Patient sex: F
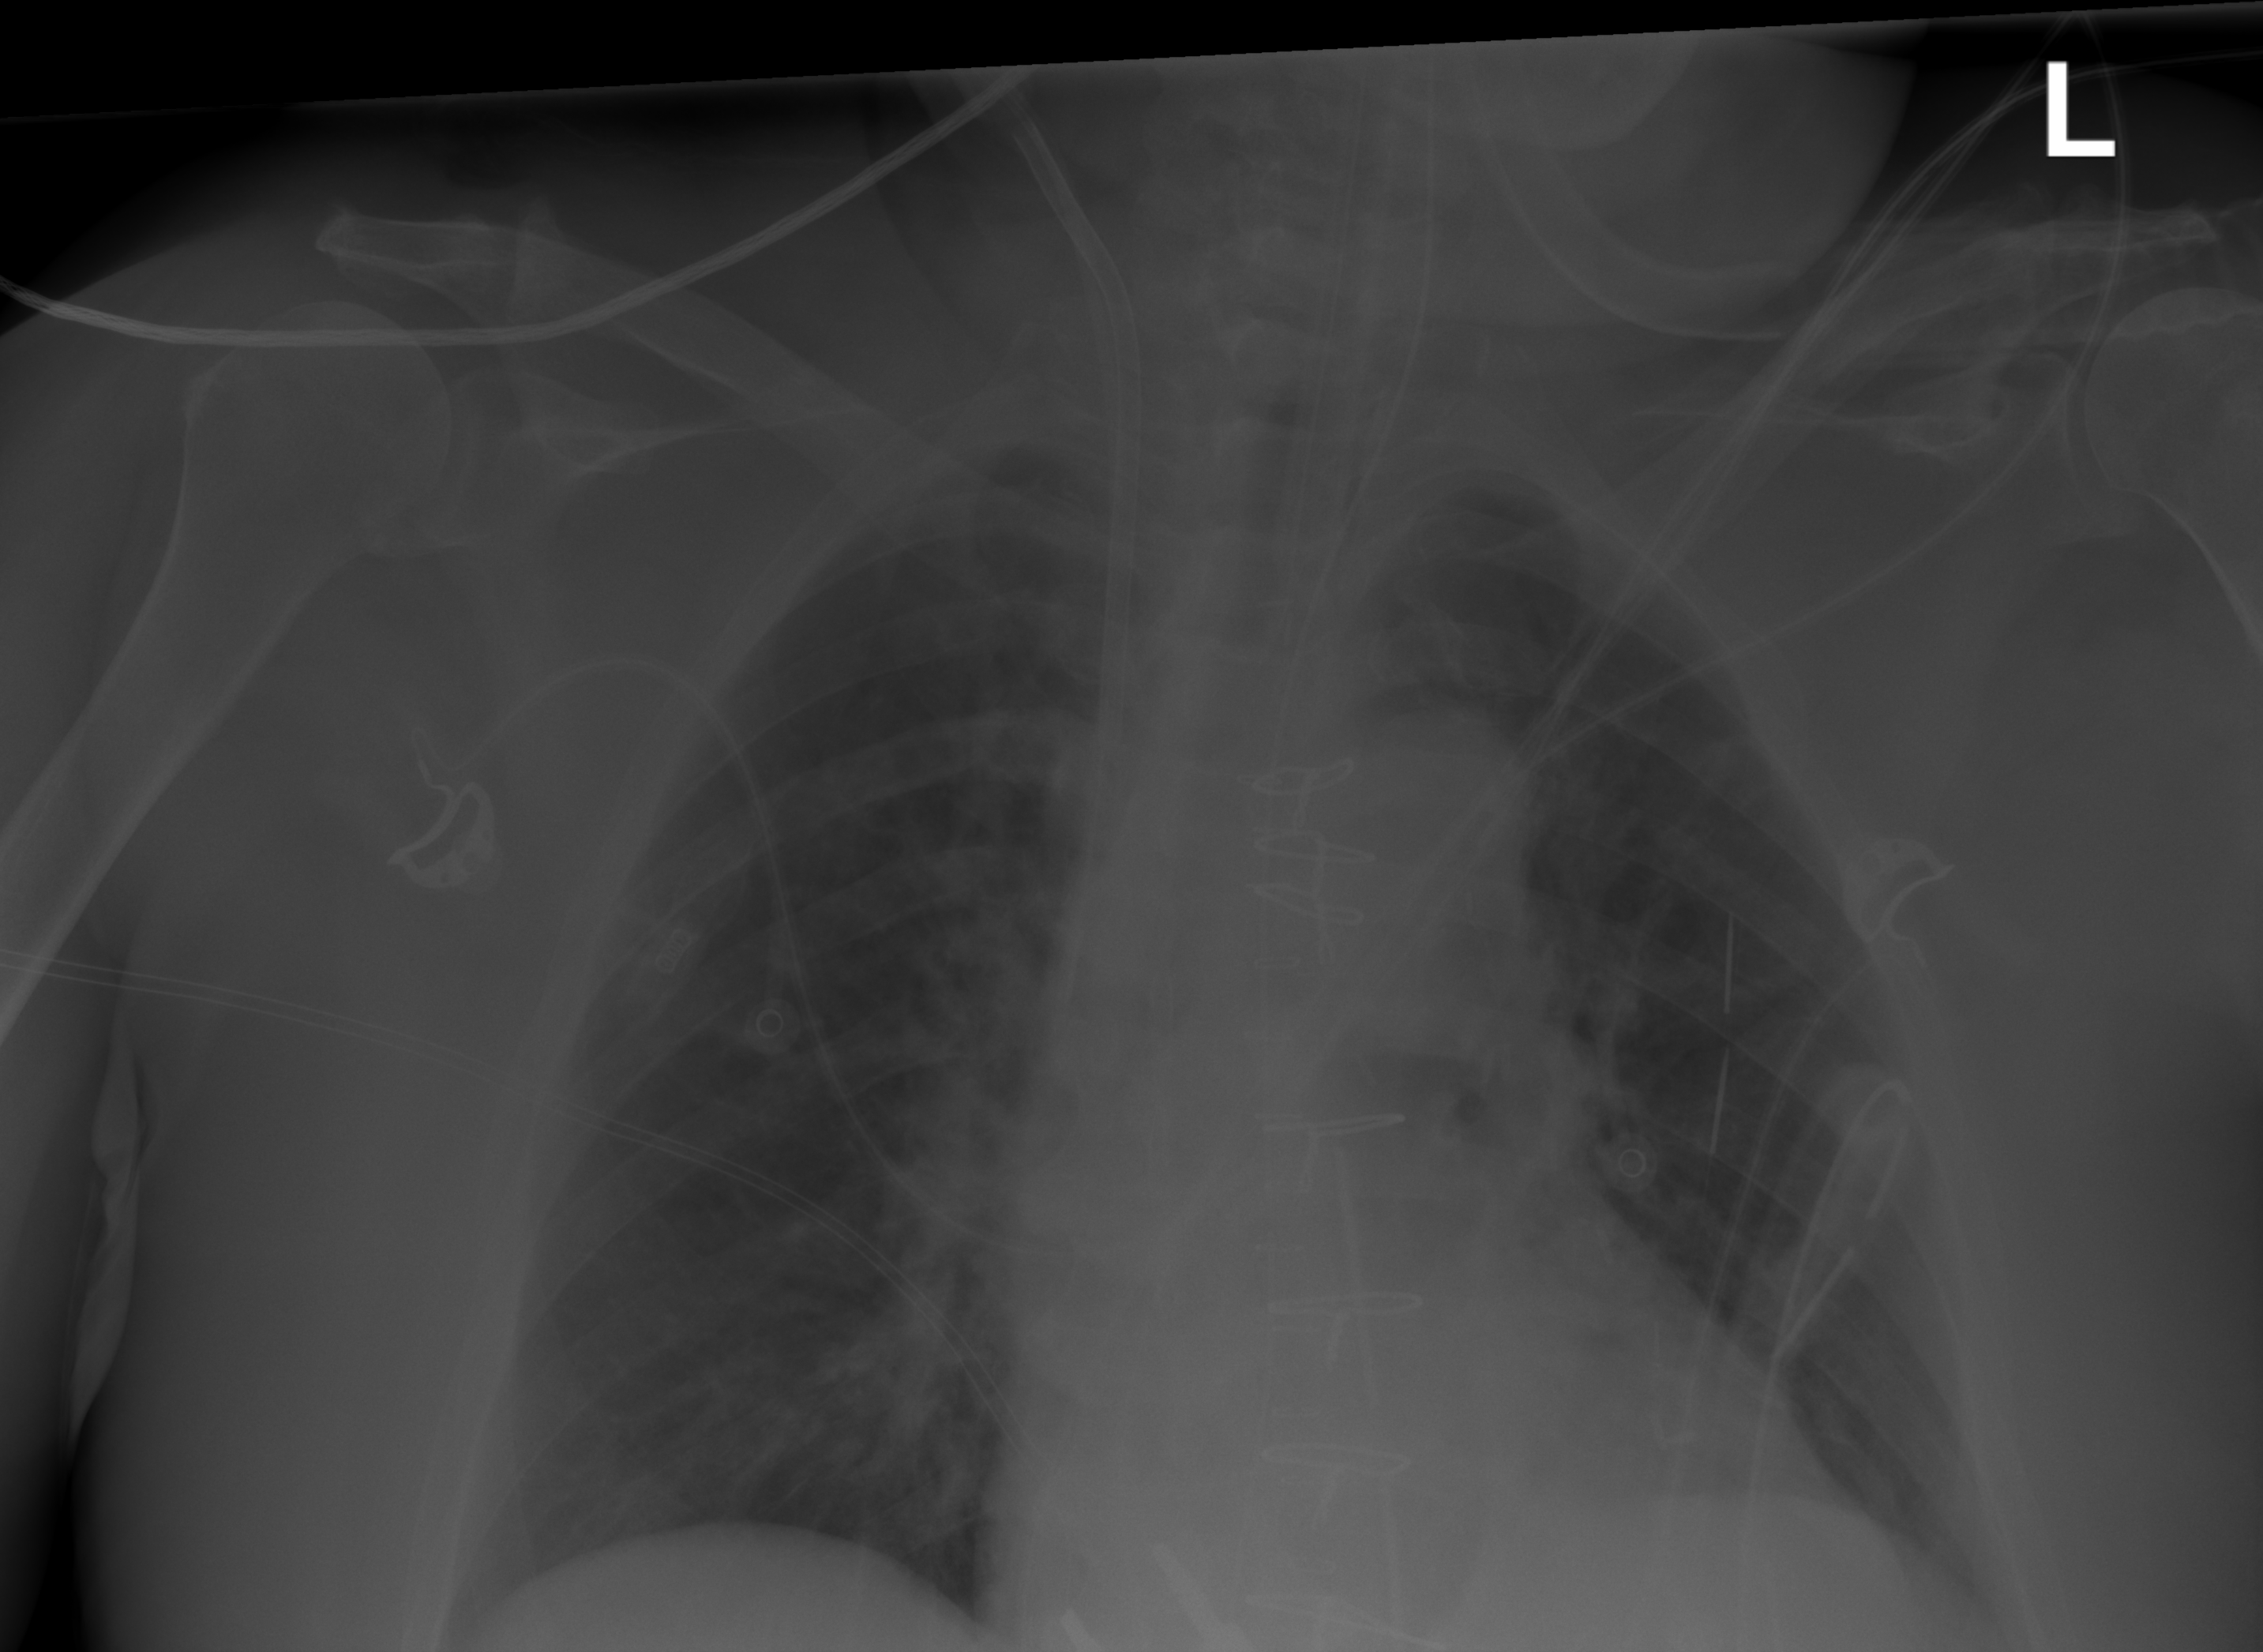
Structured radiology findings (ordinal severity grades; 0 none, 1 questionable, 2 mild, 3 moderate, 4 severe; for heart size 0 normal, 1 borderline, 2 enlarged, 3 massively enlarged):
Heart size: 1
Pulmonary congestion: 0
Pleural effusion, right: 0
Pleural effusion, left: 0
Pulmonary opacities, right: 0
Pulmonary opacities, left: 0
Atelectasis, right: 2
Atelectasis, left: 2